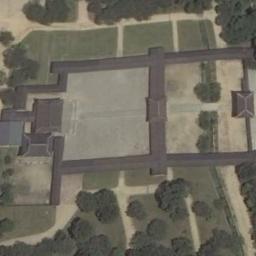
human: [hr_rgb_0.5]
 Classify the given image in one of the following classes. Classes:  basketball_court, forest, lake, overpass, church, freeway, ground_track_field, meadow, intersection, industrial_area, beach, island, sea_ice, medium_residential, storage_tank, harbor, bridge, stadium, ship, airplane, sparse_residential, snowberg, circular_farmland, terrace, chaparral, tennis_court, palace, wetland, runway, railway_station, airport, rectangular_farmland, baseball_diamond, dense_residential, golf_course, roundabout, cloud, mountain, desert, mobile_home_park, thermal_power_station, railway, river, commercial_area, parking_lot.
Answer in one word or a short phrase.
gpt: palace